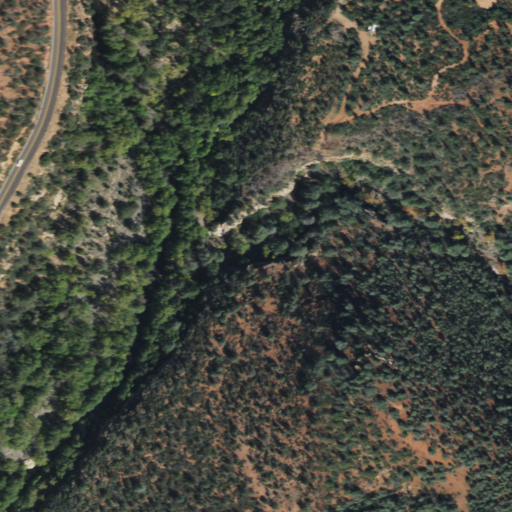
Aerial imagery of valley in Arizona named Casner Canyon containing evergreen forest, woody wetlands, shrub, open development, and low intensity development